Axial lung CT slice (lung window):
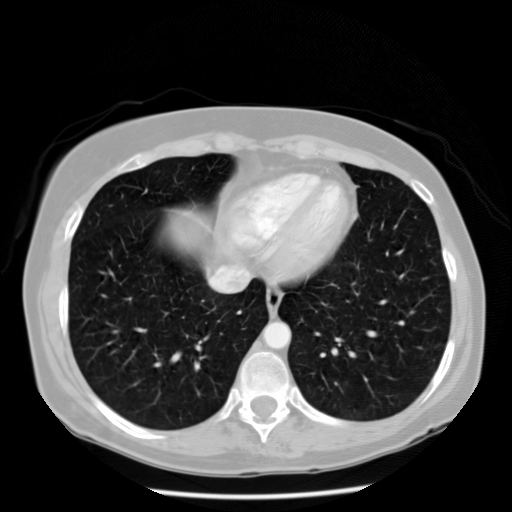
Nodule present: no